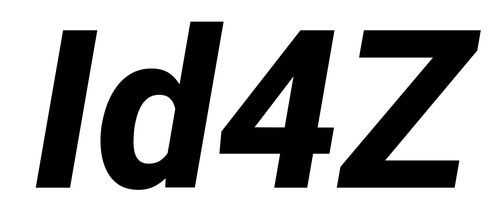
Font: Roboto-Italic_ExtraBold_Italic